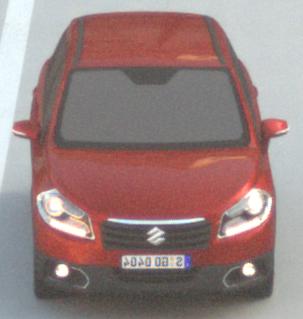
Make: Suzuki
Model: SX4 S-Cross 1.6
Detailed model: SX4 (II) S-Cross
Model produced from: 2013/10
Model produced until: 2015/08
Doors: 5
Color: red
Road condition: dry road
Daytime: sunrise or sunset
Contrast: low contrast